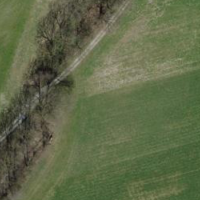
EUNIS habitat code: 52
Species observed at this site:
Buteo buteo
Phytolacca americana